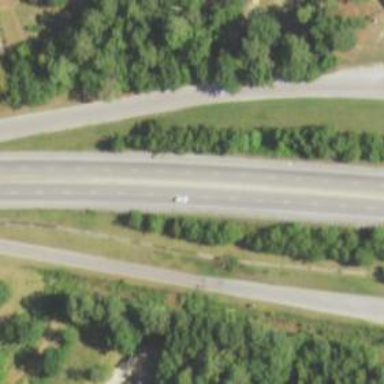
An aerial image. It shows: Asphalt trunk highway.